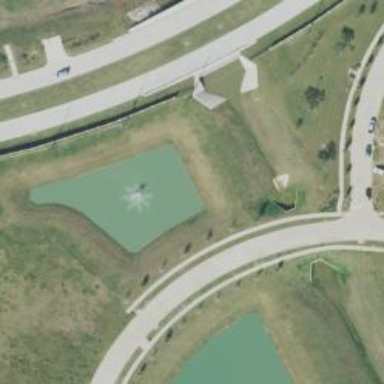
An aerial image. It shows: Retention basin filled with water.